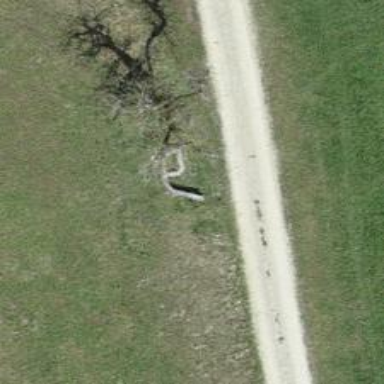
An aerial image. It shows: Bench.